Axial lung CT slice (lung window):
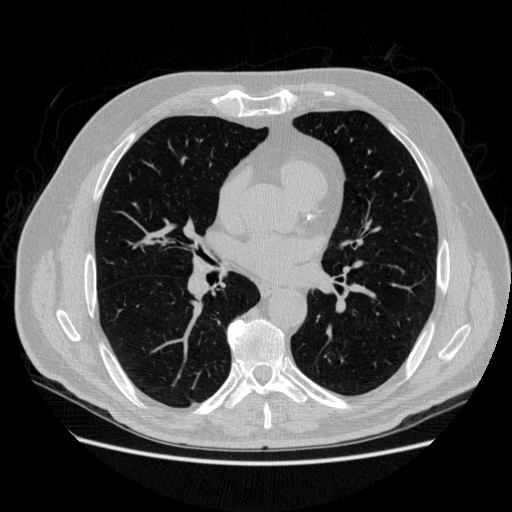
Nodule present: no